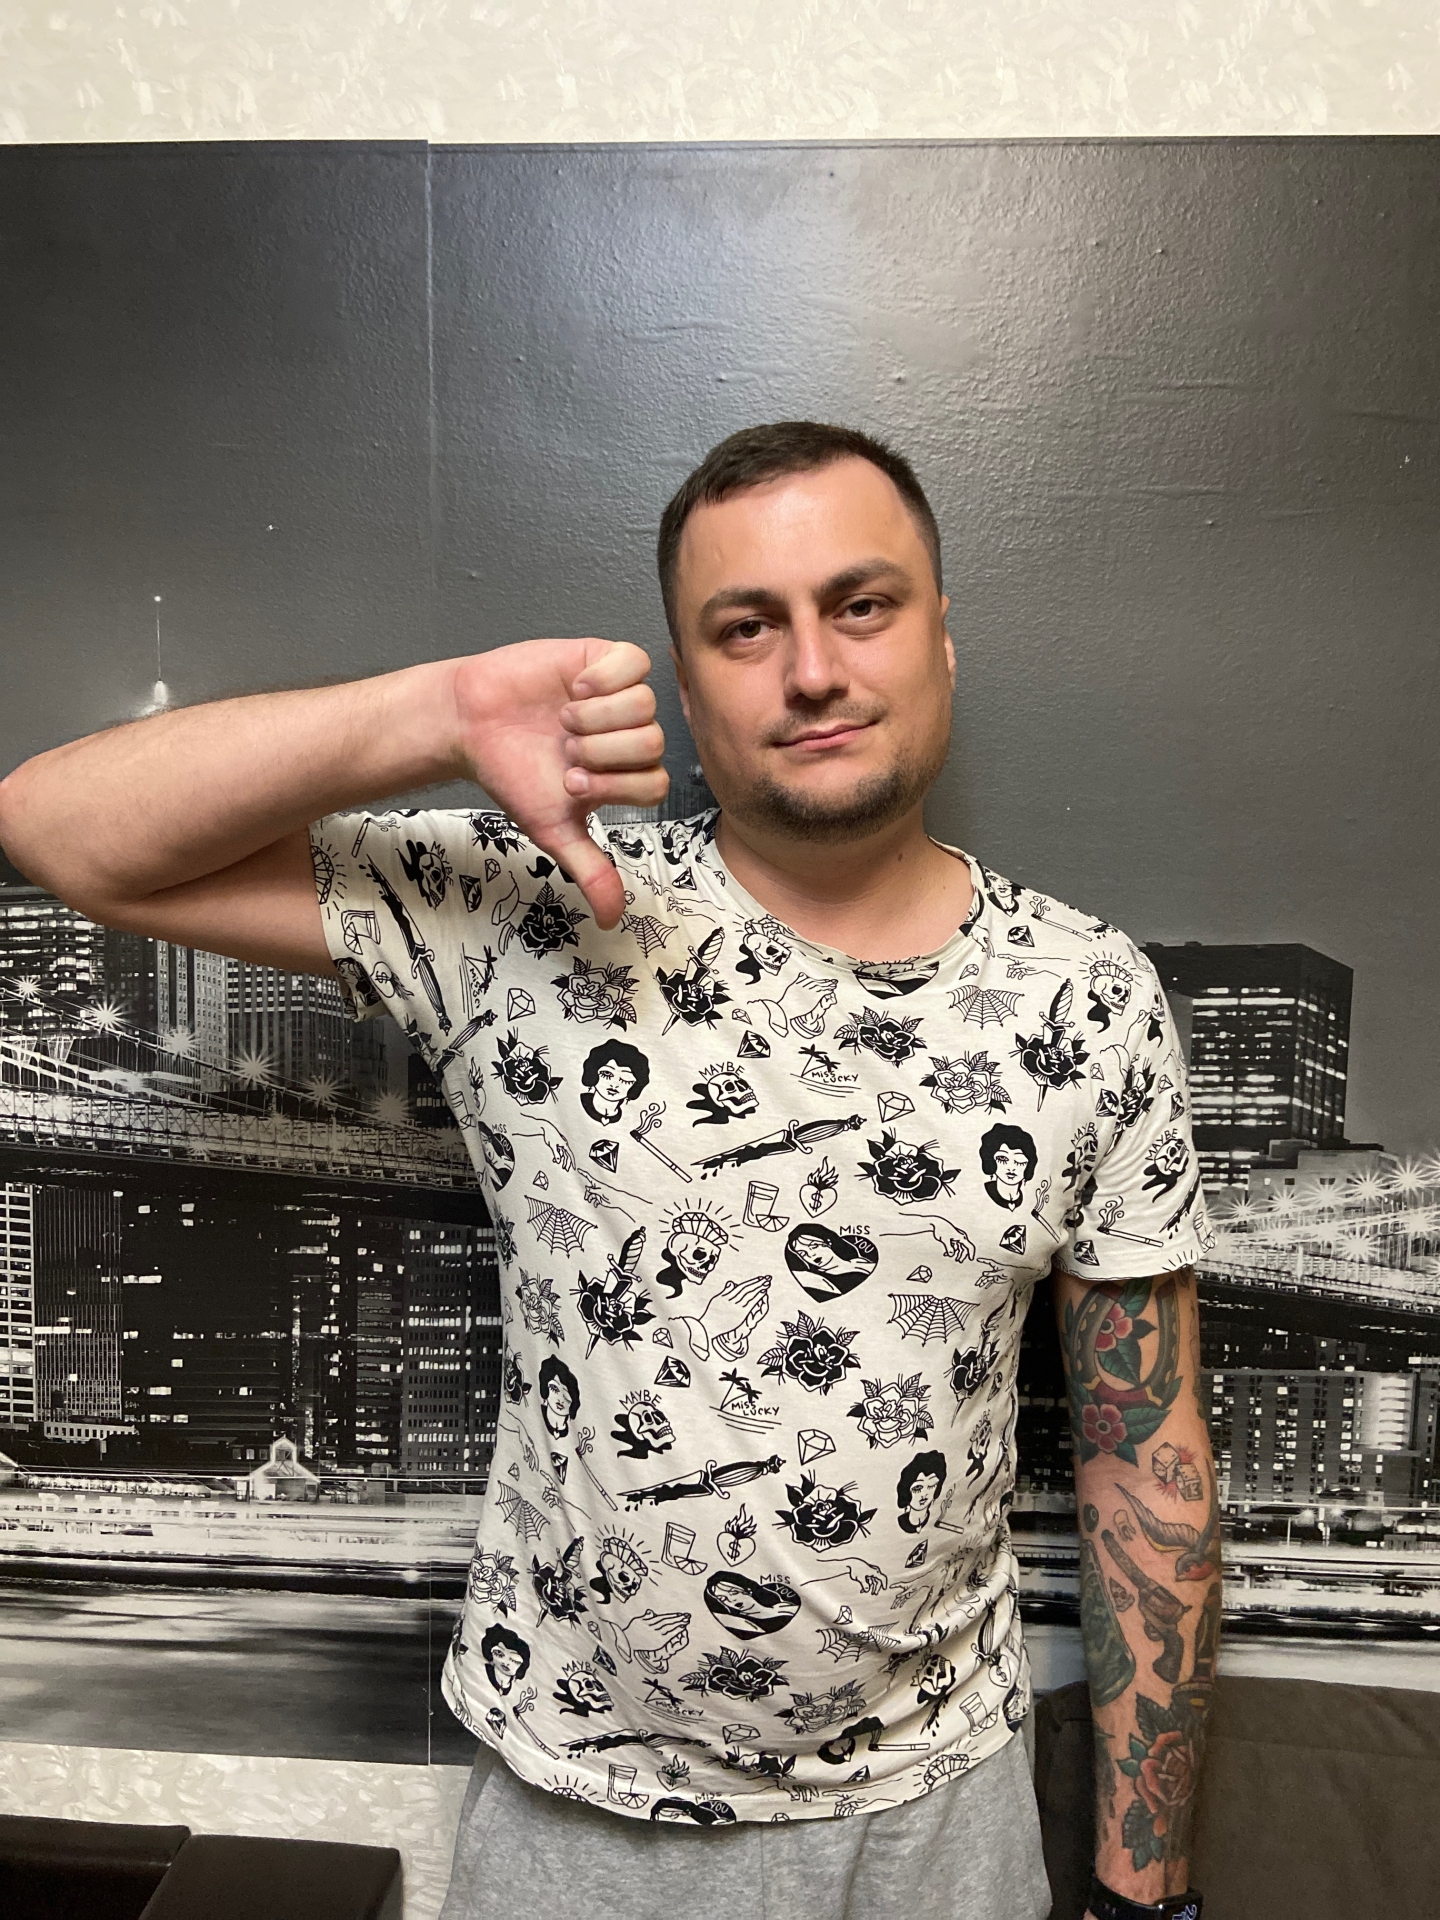
Label: clear